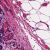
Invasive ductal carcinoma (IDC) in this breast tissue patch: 1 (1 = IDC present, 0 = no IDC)